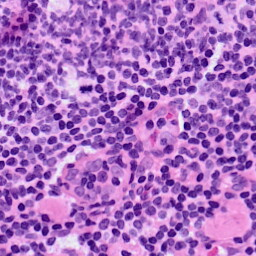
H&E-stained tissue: LymphNode